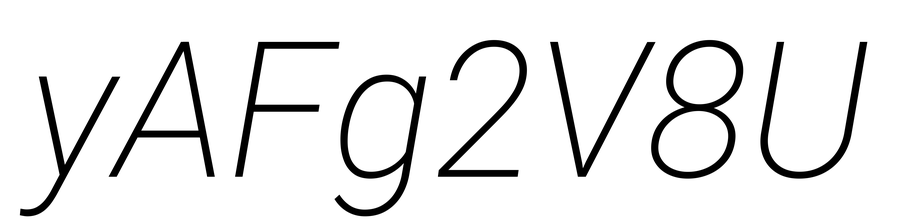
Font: Roboto-Italic_ExtraLight_Italic